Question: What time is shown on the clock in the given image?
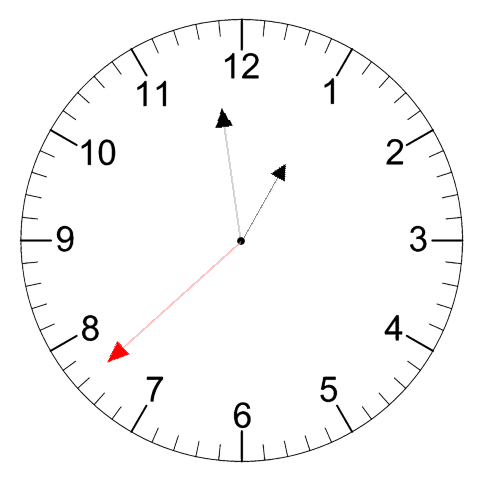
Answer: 12:58:38